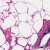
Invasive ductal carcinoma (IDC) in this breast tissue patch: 0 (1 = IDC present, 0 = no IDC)